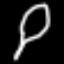
Label: leaf